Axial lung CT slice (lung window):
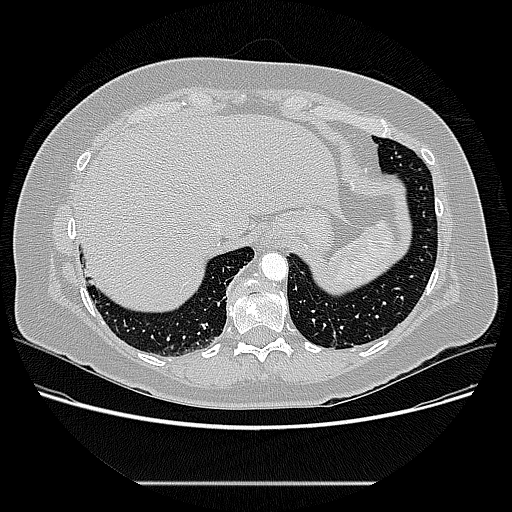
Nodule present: no